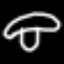
Label: mushroom